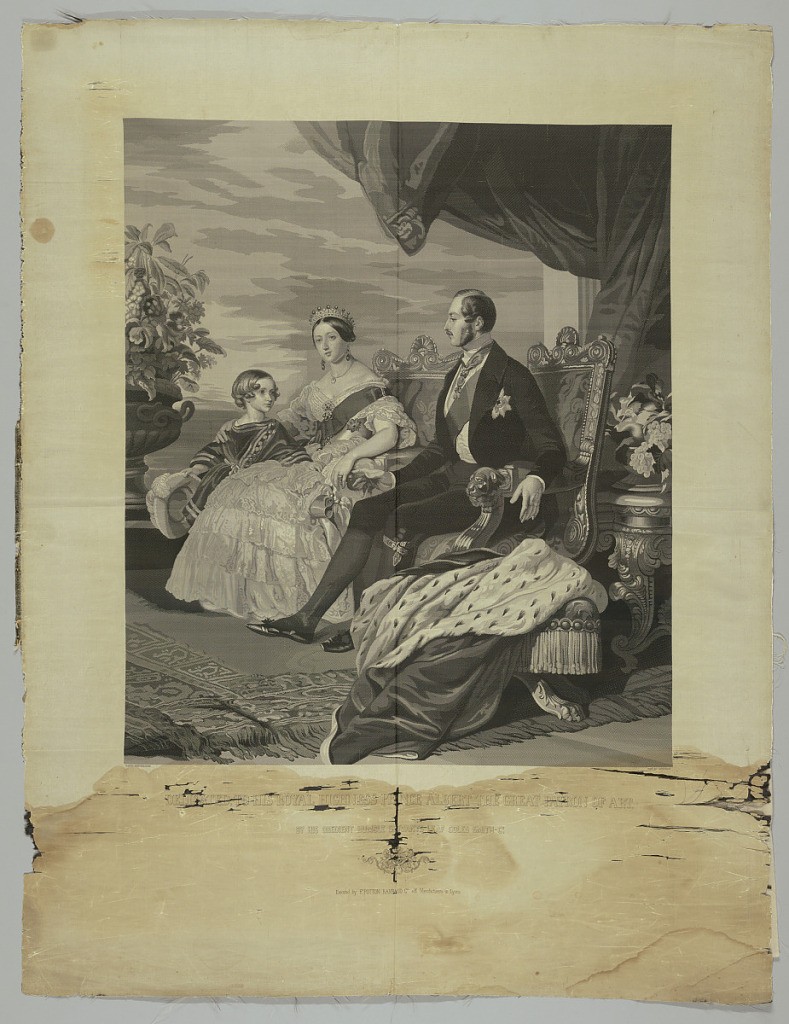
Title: Picture
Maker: Leaf Coles Smith Co, English
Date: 1850s
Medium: silk Technique: jacquard woven
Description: Woven portrait of Queen Victoria, Prince Albert and their eldest son, Prince Albert Edward in black, tones of grey and white.